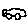
Label: car